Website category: sports
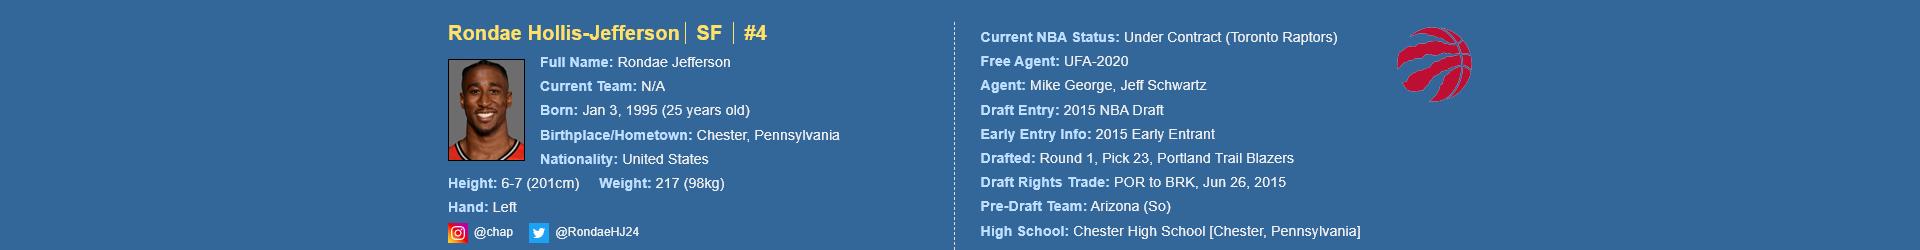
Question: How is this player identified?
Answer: Rondae Hollis-Jefferson

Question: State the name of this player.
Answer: Rondae Hollis-Jefferson

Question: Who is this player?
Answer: Rondae Hollis-Jefferson

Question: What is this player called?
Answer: Rondae Hollis-Jefferson

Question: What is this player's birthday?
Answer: Jan 3, 1995

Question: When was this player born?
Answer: Jan 3, 1995

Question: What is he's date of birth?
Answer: Jan 3, 1995

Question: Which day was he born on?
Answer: Jan 3, 1995

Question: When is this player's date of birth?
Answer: Jan 3, 1995

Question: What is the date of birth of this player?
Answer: Jan 3, 1995

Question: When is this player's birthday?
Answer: Jan 3, 1995

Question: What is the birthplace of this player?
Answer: Chester, Pennsylvania

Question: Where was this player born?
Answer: Chester, Pennsylvania

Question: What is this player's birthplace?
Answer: Chester, Pennsylvania

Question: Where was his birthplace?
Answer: Chester, Pennsylvania

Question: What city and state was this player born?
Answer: Chester, Pennsylvania

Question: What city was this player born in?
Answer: Chester, Pennsylvania

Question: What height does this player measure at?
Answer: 6-7 (201cm)

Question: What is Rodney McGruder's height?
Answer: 6-7 (201cm)

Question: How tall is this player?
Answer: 6-7 (201cm)

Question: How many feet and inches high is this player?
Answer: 6-7 (201cm)

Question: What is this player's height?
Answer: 6-7 (201cm)

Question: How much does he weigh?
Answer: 217 (98kg)

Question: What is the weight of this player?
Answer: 217 (98kg)

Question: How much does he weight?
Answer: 217 (98kg)

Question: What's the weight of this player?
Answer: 217 (98kg)

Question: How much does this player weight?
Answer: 217 (98kg)

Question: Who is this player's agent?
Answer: Mike George

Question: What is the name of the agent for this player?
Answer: Mike George

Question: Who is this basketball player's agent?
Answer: Mike George

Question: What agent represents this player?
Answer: Mike George

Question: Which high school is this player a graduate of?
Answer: Chester High School

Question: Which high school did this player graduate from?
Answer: Chester High School

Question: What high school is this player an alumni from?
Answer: Chester High School

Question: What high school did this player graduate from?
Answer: Chester High School

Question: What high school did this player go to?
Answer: Chester High School

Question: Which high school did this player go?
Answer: Chester High School